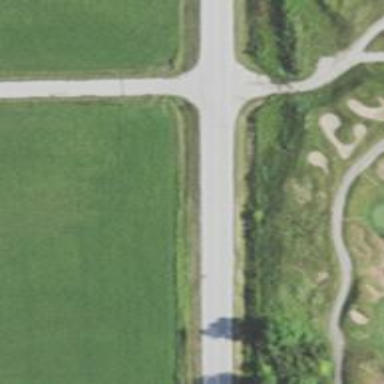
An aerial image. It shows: Secondary road.